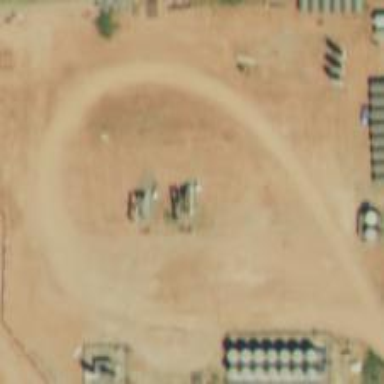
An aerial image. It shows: Petroleum well.